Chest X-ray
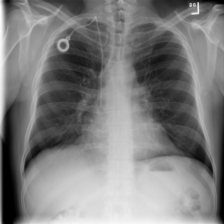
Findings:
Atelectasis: negative
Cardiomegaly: negative
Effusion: negative
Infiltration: negative
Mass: negative
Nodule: negative
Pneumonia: negative
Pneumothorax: negative
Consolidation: negative
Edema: negative
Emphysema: negative
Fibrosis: negative
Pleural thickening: negative
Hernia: negative